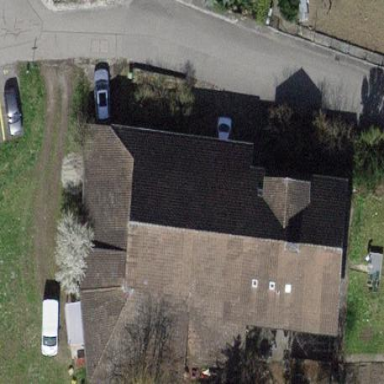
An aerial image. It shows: Detached building with gabled roof.